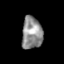
Tissue: skin
Cell type: Epithelial cells
Senescence score: 0.8105
Nuclear area (px): 646
Mean DAPI intensity: 143.392